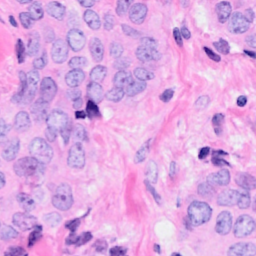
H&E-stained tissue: Breast